Interaction volume radius: 5 \u00c5
Interaction volume height: 20 \u00c5
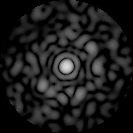
Disorder parameter: 0.8588